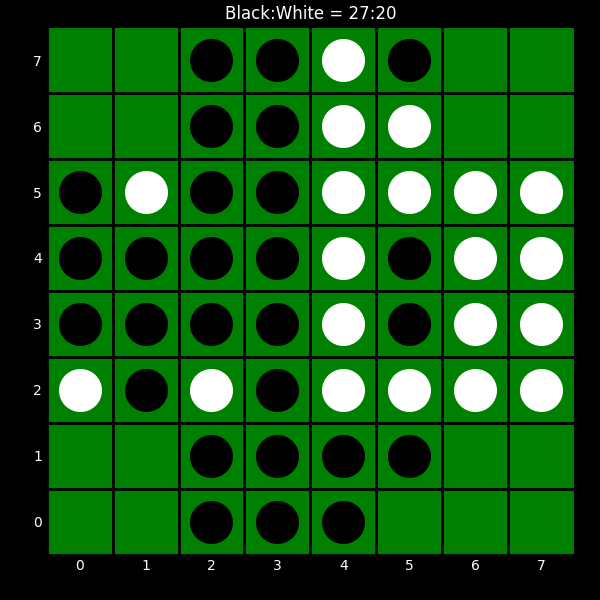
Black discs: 27
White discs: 20